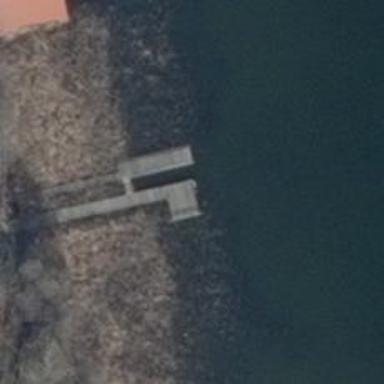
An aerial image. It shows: Man-made pier.